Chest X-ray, PA view. Patient: 60 years old, sex M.
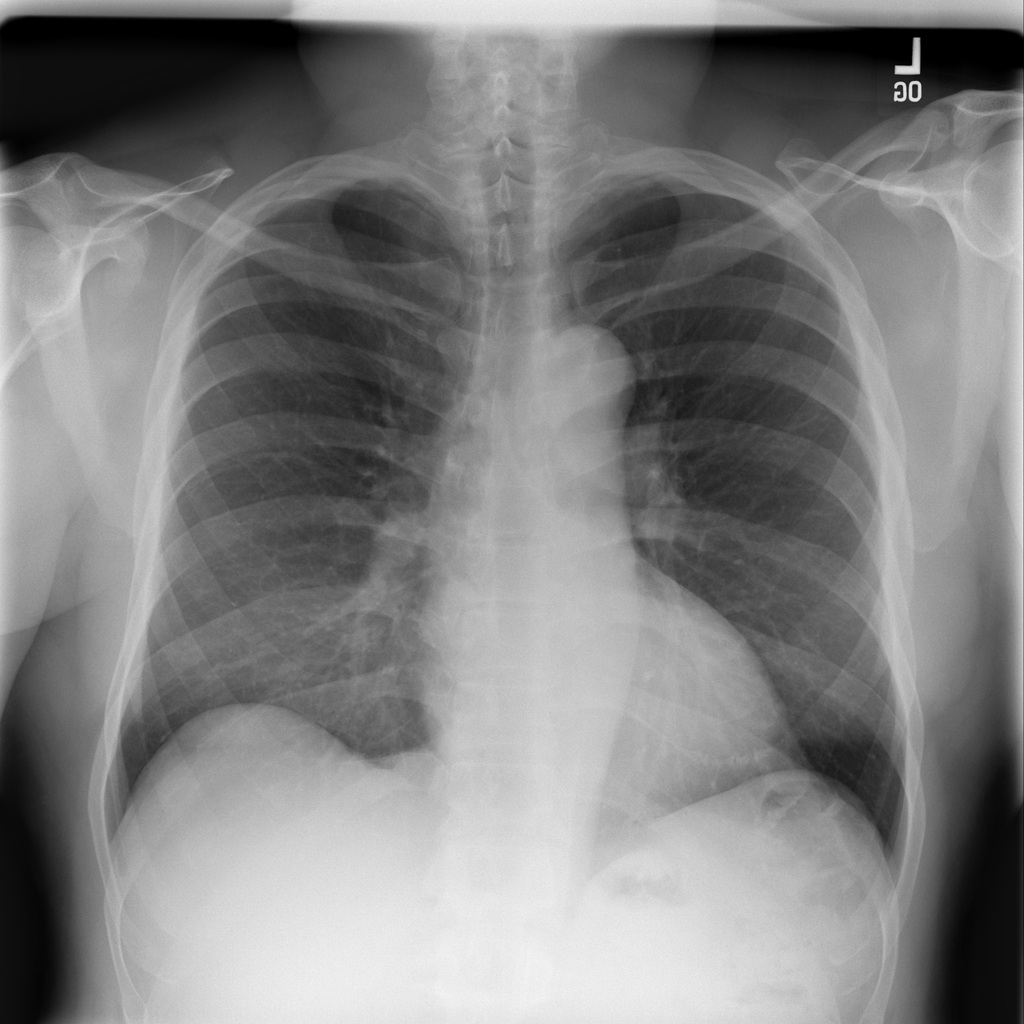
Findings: No Finding